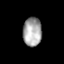
Tissue: lung
Cell type: Myeloid cells
Senescence score: 0.1822
Nuclear area (px): 533
Mean DAPI intensity: 164.694